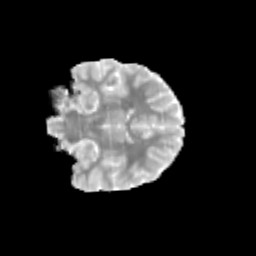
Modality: MD
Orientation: coronal
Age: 13
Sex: female
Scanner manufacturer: siemens
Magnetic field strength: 3 T
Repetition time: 3.8 s
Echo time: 0.07 s